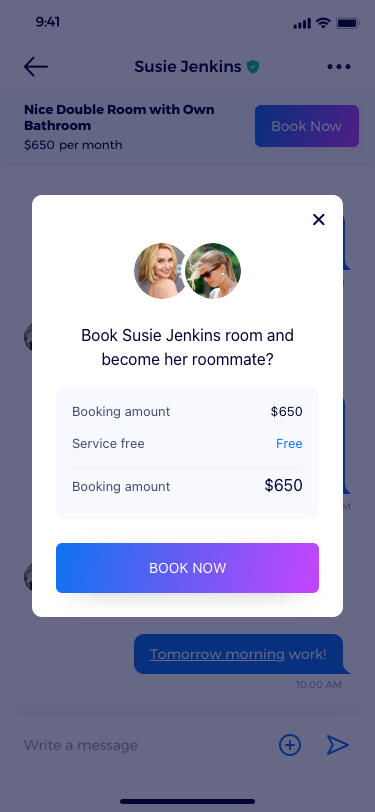
Text in this UI design:
Booking amount
Booking amount
Service free
$650
$650
Free
Book Susie Jenkins room and become her roommate?